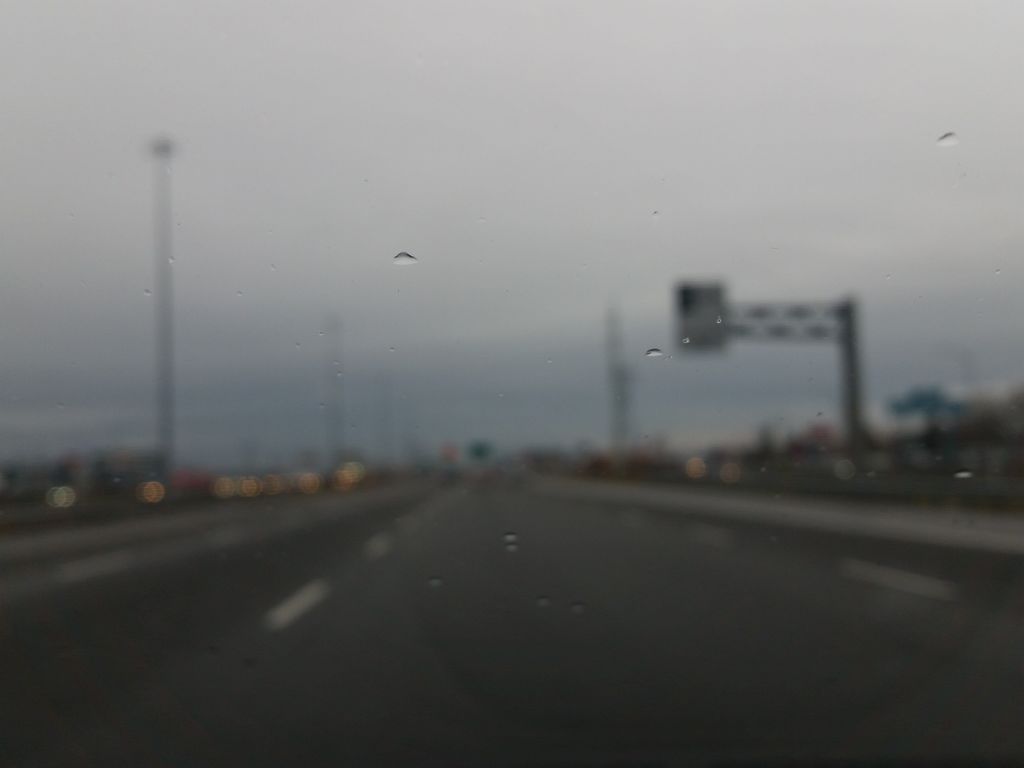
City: quebec_city